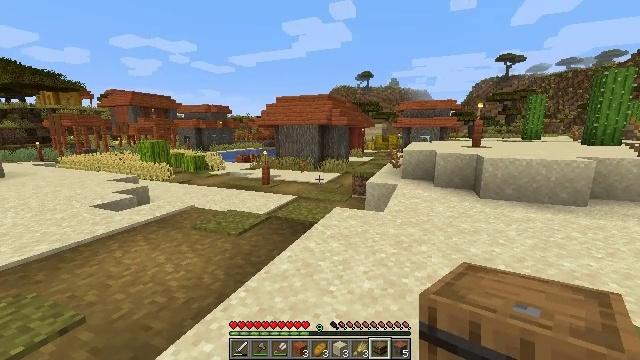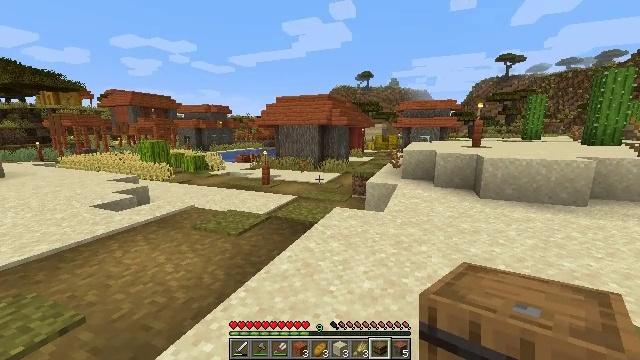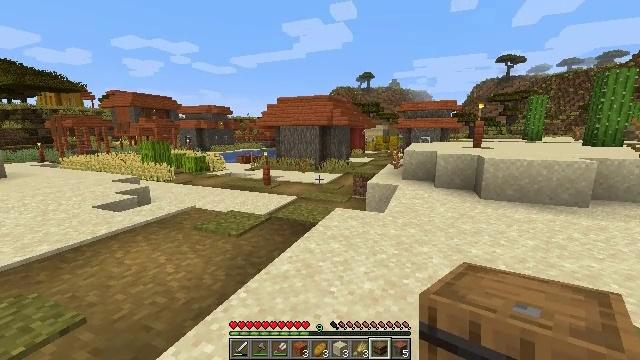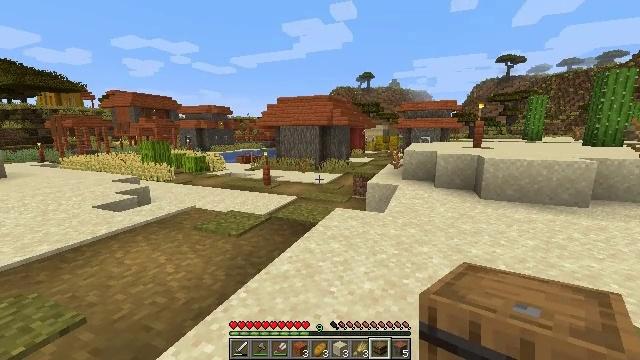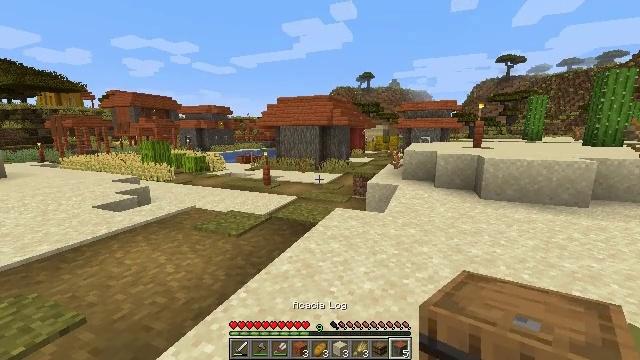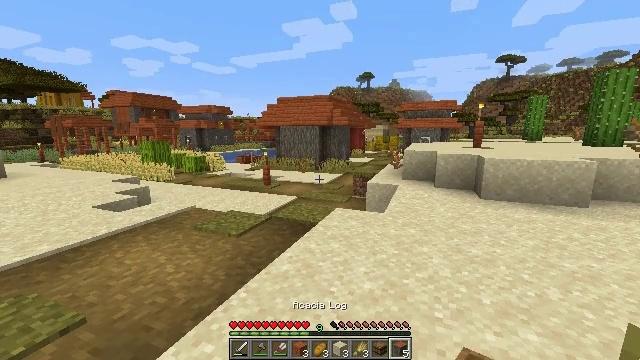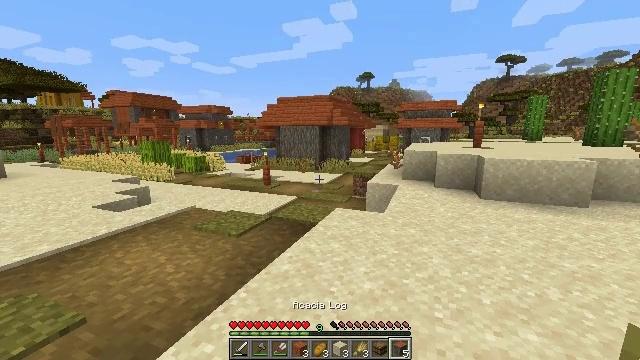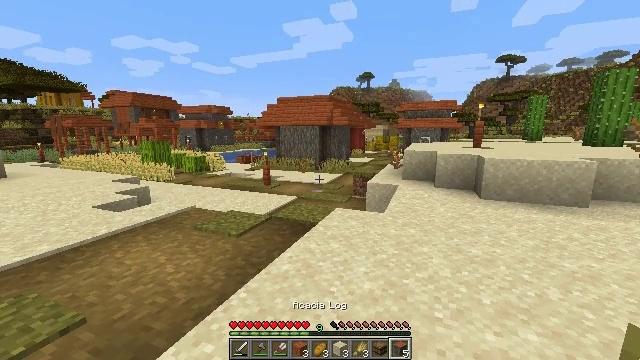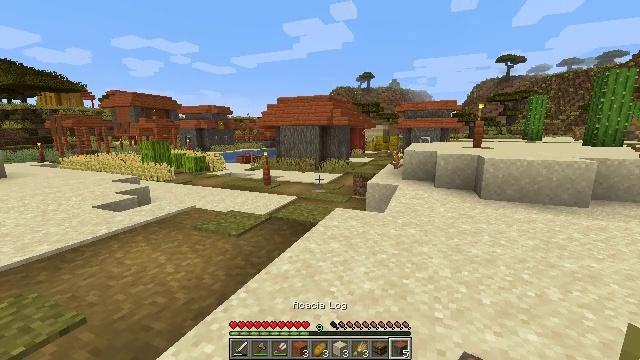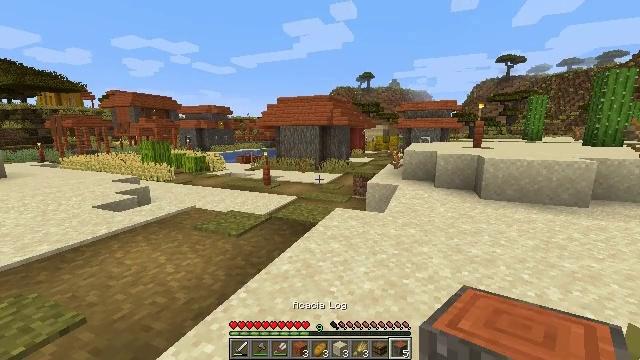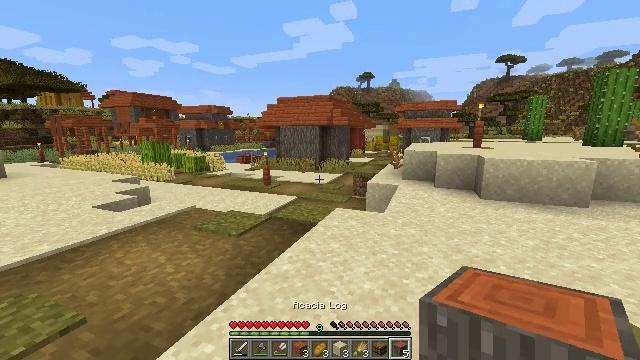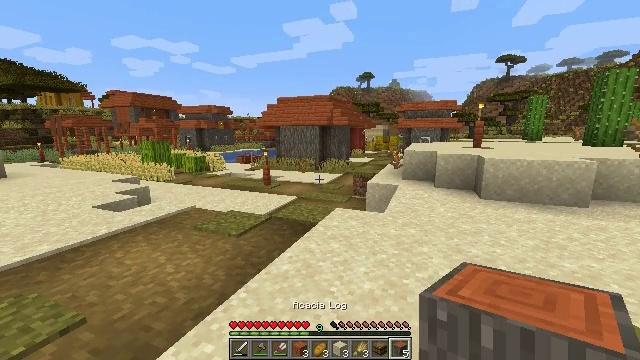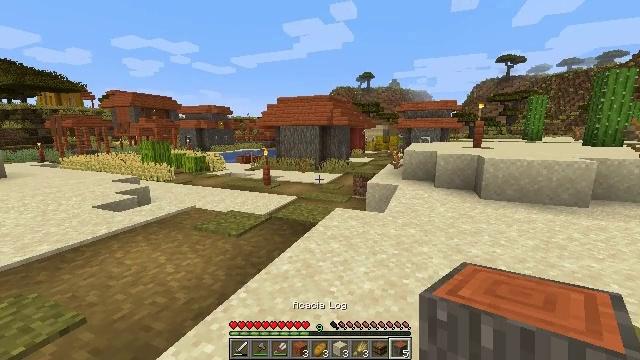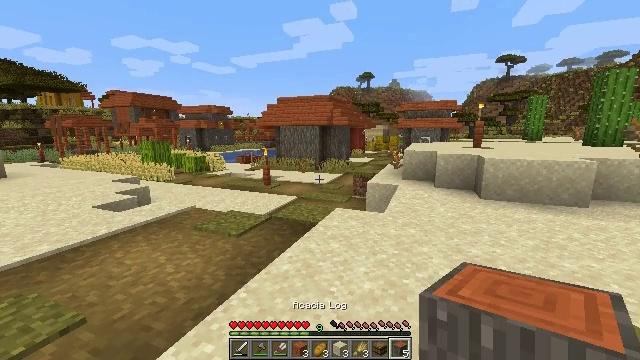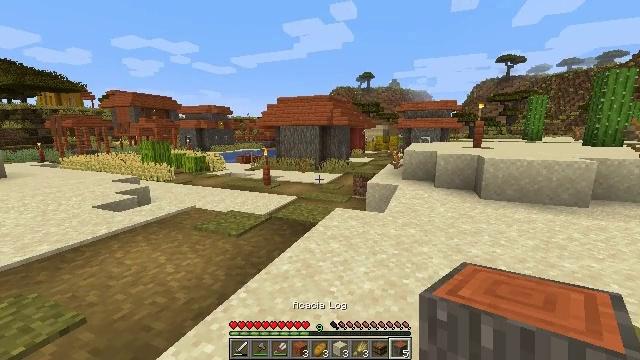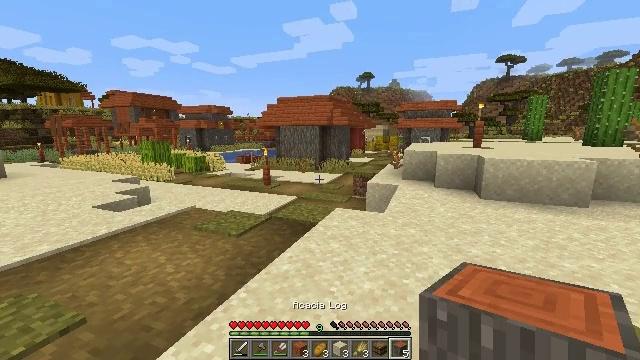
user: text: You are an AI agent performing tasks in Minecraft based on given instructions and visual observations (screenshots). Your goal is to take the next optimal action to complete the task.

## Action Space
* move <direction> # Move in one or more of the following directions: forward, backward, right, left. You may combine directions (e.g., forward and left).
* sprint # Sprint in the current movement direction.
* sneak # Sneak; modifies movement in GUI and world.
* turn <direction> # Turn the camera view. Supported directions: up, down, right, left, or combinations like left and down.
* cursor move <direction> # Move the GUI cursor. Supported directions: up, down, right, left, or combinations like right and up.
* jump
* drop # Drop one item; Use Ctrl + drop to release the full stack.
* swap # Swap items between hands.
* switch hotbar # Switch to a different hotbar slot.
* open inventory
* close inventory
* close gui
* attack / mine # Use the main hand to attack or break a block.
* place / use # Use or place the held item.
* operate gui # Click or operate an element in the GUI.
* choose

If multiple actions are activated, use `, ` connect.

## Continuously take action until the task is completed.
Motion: motion action
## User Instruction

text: Remove a bread from the inventory.
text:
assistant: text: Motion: no_op
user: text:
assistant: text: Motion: no_op
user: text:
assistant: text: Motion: no_op
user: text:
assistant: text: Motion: no_op
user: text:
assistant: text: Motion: no_op
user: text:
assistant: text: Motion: no_op
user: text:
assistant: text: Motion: no_op
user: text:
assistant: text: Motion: no_op
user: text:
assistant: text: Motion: no_op
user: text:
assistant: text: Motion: no_op
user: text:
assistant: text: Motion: no_op
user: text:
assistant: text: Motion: no_op
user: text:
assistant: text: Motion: no_op
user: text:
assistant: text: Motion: no_op
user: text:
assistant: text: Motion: no_op
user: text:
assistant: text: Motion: no_op
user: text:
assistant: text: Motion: no_op
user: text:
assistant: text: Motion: turn left
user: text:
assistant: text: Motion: no_op
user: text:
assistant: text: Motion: no_op
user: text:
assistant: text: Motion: no_op
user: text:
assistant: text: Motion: no_op
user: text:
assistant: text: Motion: no_op
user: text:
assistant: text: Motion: no_op
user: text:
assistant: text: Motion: no_op
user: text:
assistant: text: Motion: no_op
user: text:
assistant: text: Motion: no_op
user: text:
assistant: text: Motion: no_op
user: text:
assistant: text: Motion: no_op
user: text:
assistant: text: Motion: no_op